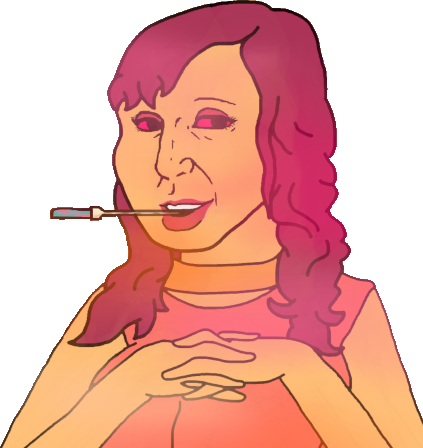
Label: 5_Groomer